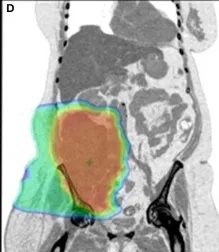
Maximum Intensity Projections (MIP) from PET/CT scans performed 1 month before, 1, and 5 months after radiation treatment. (D) Representative inverted coronal image from the patient's CT simulation for radiation treatment showing radiation dose color wash covering the primary mass. Note that disease superior to the mass adjacent to the right kidney and left supraclavicular region were not included in this plan. Dose range: blue >= 2 CGE, green >= 25 CGE, red >= 50 CGE. Yellow arrows indicate physiologic uptake in the urinary bladder as in Figure 1.
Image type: radiology (ct)